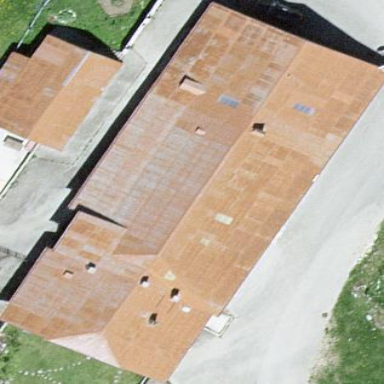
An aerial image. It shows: Building.